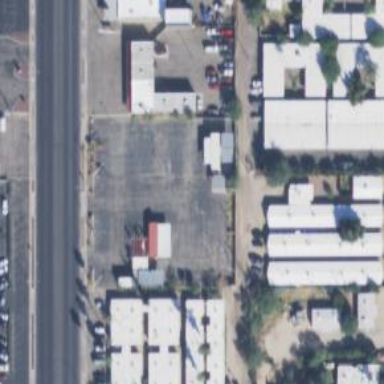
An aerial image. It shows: Alley classified as service road.